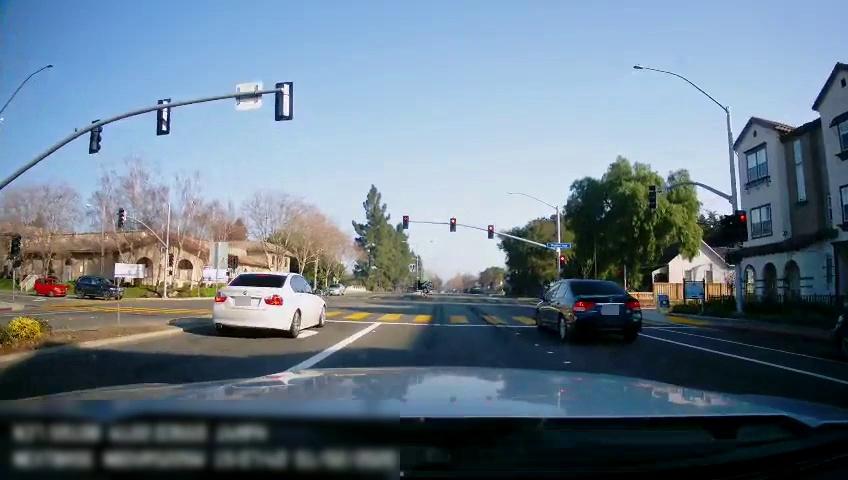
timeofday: Day
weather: Sunny
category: Drivable Space
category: Vehicles | Car
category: Vehicles | Car
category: Vehicles | Car
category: Vehicles | SUV
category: Vehicles | Car
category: Vehicles | Car
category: Bicycles
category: Lanes | Current Lane
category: Lanes | Current Lane
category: Lanes | Alternate Lane
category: Lanes | Alternate Lane
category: Traffic | Signs
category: Traffic | Signs
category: Traffic | Lights
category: Traffic | Lights
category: Traffic | Lights
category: Traffic | Lights
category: Traffic | Lights
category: Traffic | Lights
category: Traffic | Lights
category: Traffic | Lights
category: Traffic | Lights
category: Traffic | Lights
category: Traffic | Lights
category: Traffic | Lights
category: Traffic | Lights